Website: macys
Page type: customer-info-address
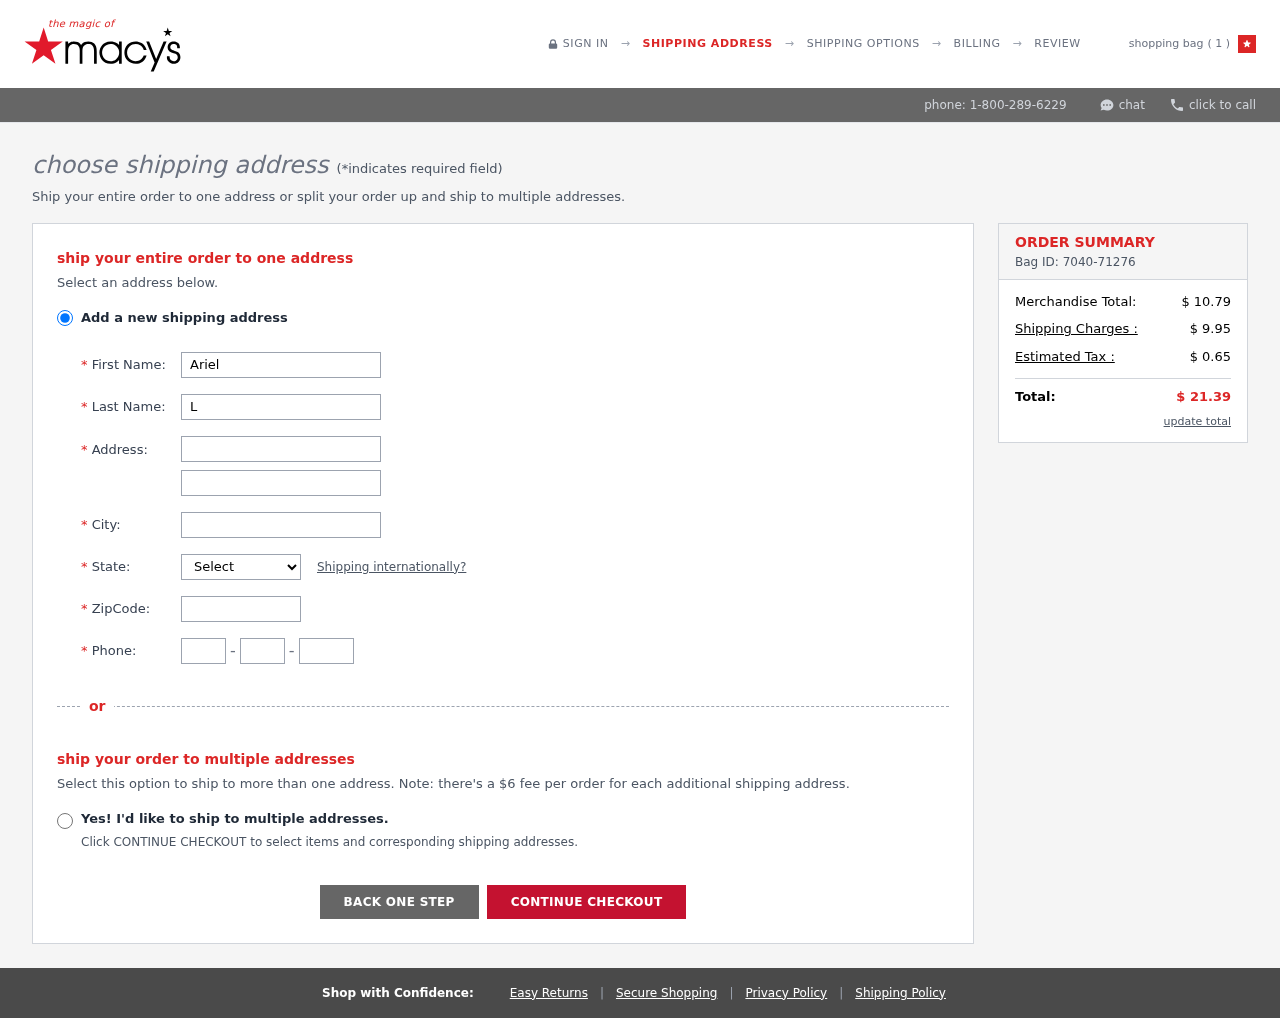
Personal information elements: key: PII_CITY
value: Lake Jennifer
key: PII_FIRSTNAME
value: Ariel
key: PII_LASTNAME
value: Leblanc
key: PII_PHONE_AREA
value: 648
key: PII_PHONE_PREFIX
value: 968
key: PII_PHONE_SUFFIX
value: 7932
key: PII_POSTCODE
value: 13182
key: PII_STATE_ABBR
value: IN
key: PII_STREET
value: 4649 Michelle Well Apt. 099
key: PII_STREET2
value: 0771 Newton Burgs
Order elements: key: ORDER_NUM_ITEMS
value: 1
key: ORDER_ID
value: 7040-71276
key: ORDER_SUBTOTAL
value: $ 10.79
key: ORDER_SHIPPING_COST
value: $ 9.95
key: ORDER_TAX
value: $ 0.65
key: ORDER_TOTAL
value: $ 21.39